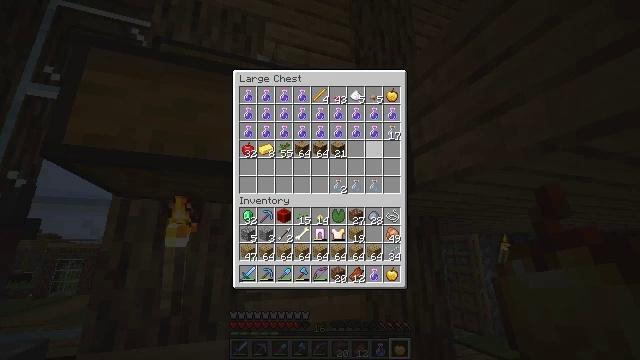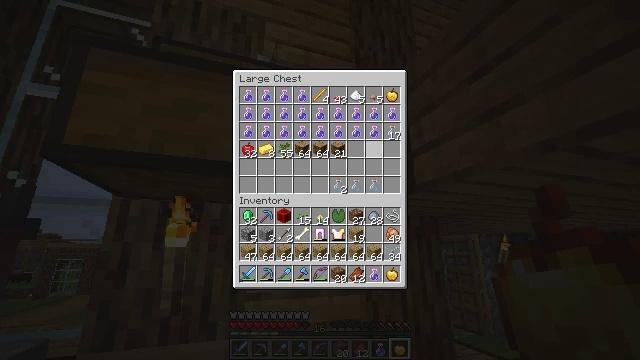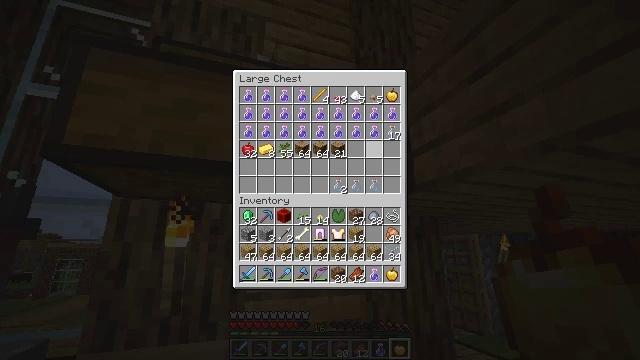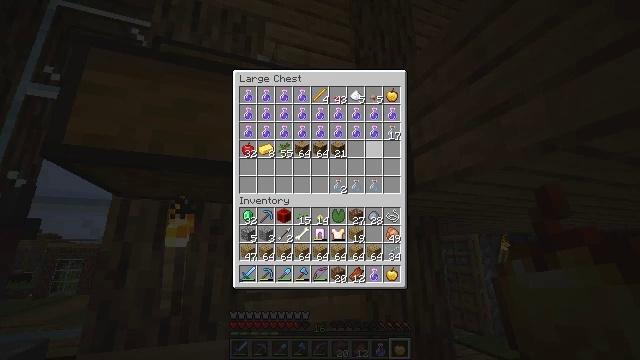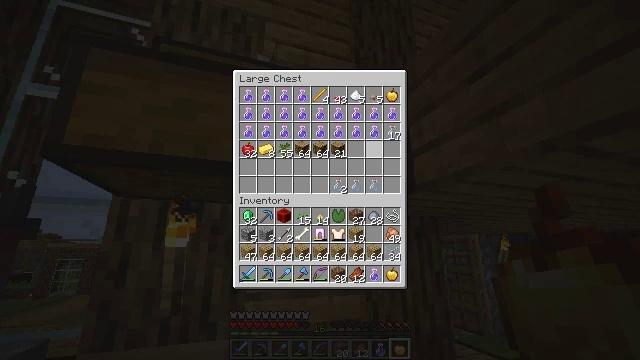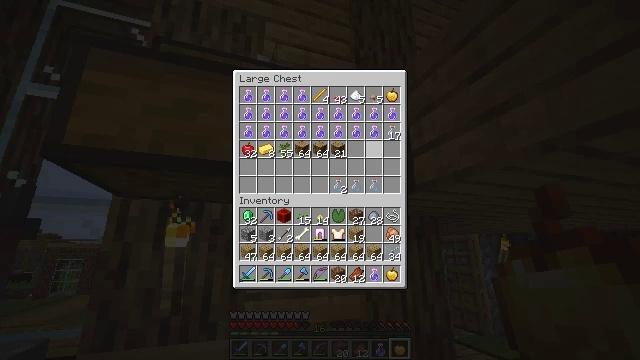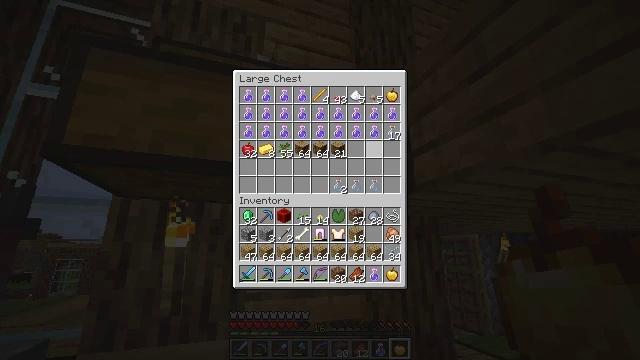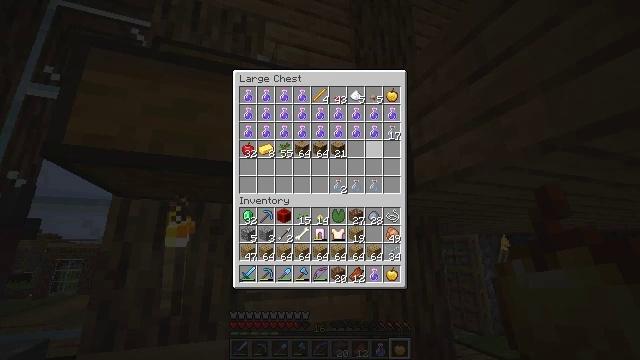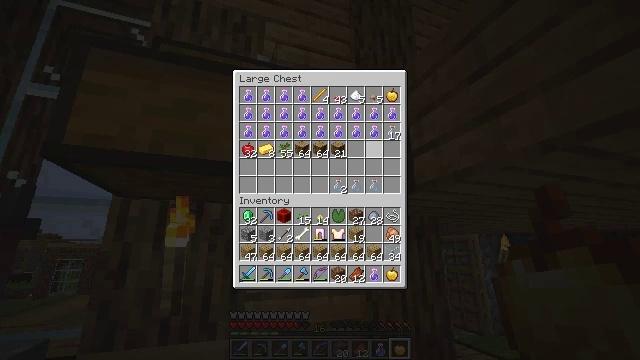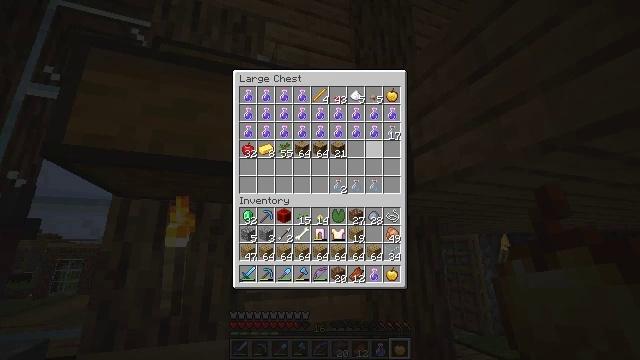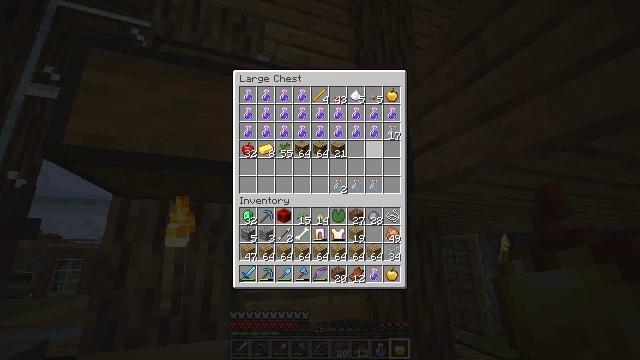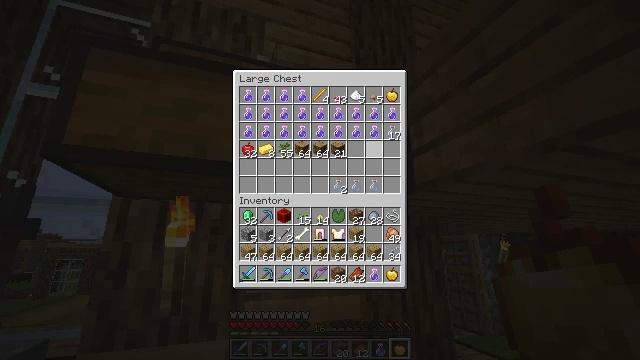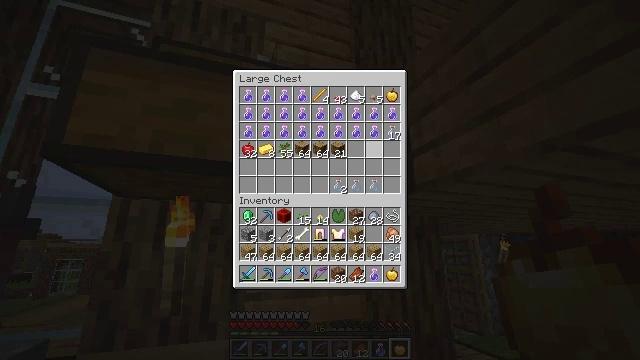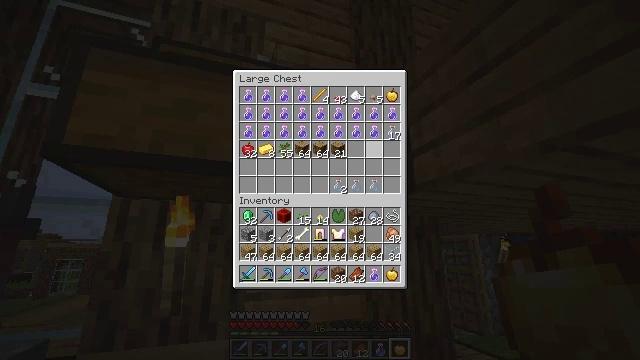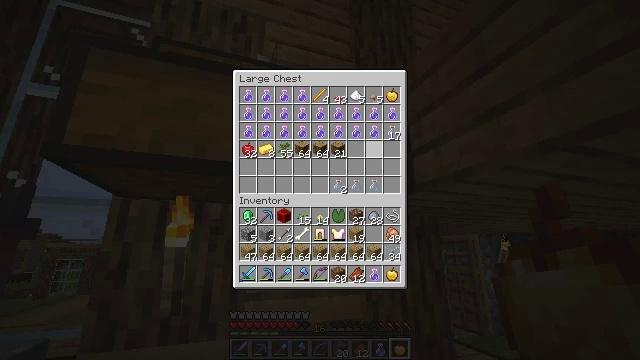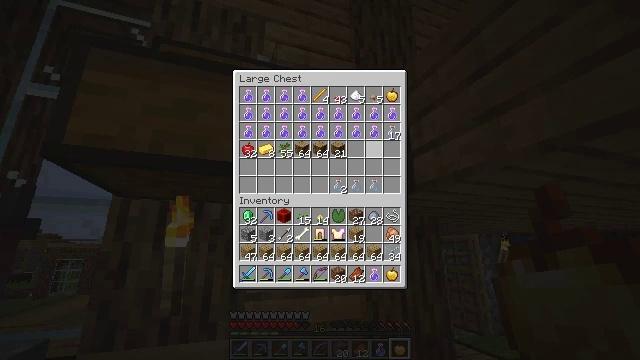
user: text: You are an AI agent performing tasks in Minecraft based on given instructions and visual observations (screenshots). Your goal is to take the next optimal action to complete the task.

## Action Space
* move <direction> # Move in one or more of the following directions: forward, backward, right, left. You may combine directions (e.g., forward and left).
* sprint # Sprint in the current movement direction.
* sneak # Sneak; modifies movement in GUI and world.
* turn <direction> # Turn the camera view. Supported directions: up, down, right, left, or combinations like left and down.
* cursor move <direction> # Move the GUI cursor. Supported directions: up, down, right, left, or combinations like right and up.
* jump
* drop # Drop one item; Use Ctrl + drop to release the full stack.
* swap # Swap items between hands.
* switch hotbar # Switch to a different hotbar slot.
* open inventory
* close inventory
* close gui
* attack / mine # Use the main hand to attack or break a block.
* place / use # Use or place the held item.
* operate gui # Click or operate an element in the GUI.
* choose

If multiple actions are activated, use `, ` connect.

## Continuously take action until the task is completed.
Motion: motion action
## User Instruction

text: Arrange the items to produce redstone in the crafting table.
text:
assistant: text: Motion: no_op
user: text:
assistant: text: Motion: no_op
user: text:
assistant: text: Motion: no_op
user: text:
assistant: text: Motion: no_op
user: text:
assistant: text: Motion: no_op
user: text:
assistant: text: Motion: no_op
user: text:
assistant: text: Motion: no_op
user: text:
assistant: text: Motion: no_op
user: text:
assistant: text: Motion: no_op
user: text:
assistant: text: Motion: no_op
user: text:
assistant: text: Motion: no_op
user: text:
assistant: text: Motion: no_op
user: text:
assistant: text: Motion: no_op
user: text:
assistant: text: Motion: no_op
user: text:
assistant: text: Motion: no_op
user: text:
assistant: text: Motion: no_op
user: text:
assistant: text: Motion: no_op
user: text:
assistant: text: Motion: no_op
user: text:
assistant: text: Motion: no_op
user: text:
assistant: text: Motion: no_op
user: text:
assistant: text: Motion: no_op
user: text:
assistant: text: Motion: no_op
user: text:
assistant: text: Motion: no_op
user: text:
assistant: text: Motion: no_op
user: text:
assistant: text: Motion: no_op
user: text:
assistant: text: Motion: no_op
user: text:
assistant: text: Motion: no_op
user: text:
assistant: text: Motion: no_op
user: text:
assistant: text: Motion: no_op
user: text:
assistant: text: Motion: no_op